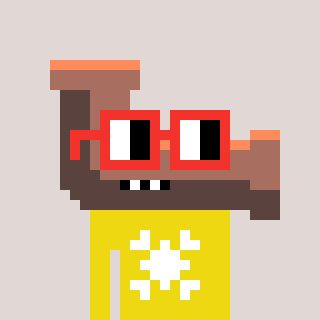
a pixel art character with square red glasses, a pipe-shaped head and a yellow-colored body on a warm background